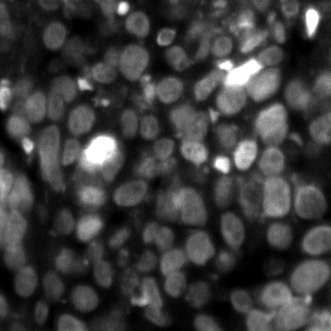
Tissue sample: ovarian
Magnification: 10.0x
Cell type: Myeloid cells
Senescence state: senescent